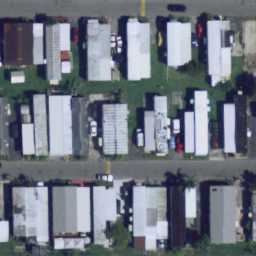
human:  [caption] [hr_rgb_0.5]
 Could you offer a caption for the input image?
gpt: Many mobile homes are very closed to each other in the mobile home park .

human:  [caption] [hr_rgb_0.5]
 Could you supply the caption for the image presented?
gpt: Many mobile homes arranged in lines in the mobile home park and some roads go through this area .

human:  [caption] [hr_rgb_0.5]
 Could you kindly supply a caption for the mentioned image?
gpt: Lots of mobile homes arranged in lines with some cars parked at the roadside in the mobile home park .

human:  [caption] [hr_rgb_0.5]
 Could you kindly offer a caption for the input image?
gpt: Many mobile homes arranged in lines in the mobile home park .

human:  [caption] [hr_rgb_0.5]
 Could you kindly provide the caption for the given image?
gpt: Lots of mobile homes are very closed to each other and some roads go through this area .